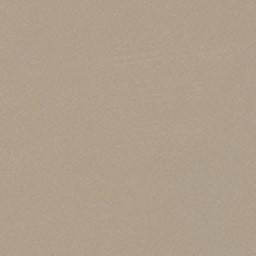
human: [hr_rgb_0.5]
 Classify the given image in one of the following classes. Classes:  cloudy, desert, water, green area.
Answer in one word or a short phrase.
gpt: desert